Question: I tried to learn about MySQL Variable and do command like this
'''
SET @target='name';
SELECT @target FROM transaction_product LIMIT 10;
'''
But it is error and said 'Unknown column 'name' in 'field list''
Why it is error, i'm sure there is column name on my field list
here is the screenshot of the table

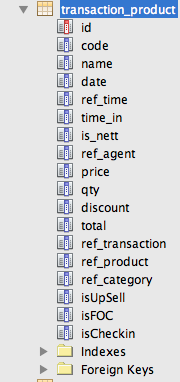
Answer: you need to use different quotes 'name' for assigning string to a variable and ''name'' for column names:
'''
SET @target='name';
'''
to get column value you can use 'INTO' clause:
'''
SELECT 'name'
INTO @target
FROM transaction_product
LIMIT 1;
'''
to get multiple rows in single variables you can use 'GROUP_CONCAT':
'''
SELECT GROUP_CONCAT('name')
INTO @target
FROM transaction_product
LIMIT 10;
'''
to execute query dynamically:
'''
SET @target=''name'';
SET @query1 = CONCAT('
SELECT ',@target,'
FROM transaction_product
LIMIT 10'
);
PREPARE stmt FROM @query1; EXECUTE stmt; DEALLOCATE PREPARE stmt;
'''